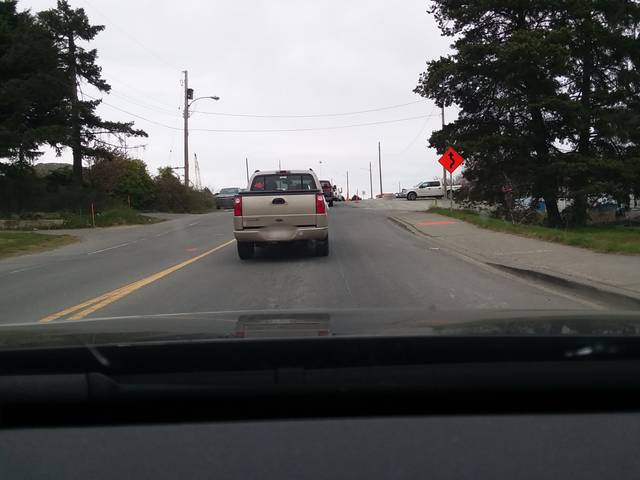
Region: Canada
Coordinates: 48.459, -123.408